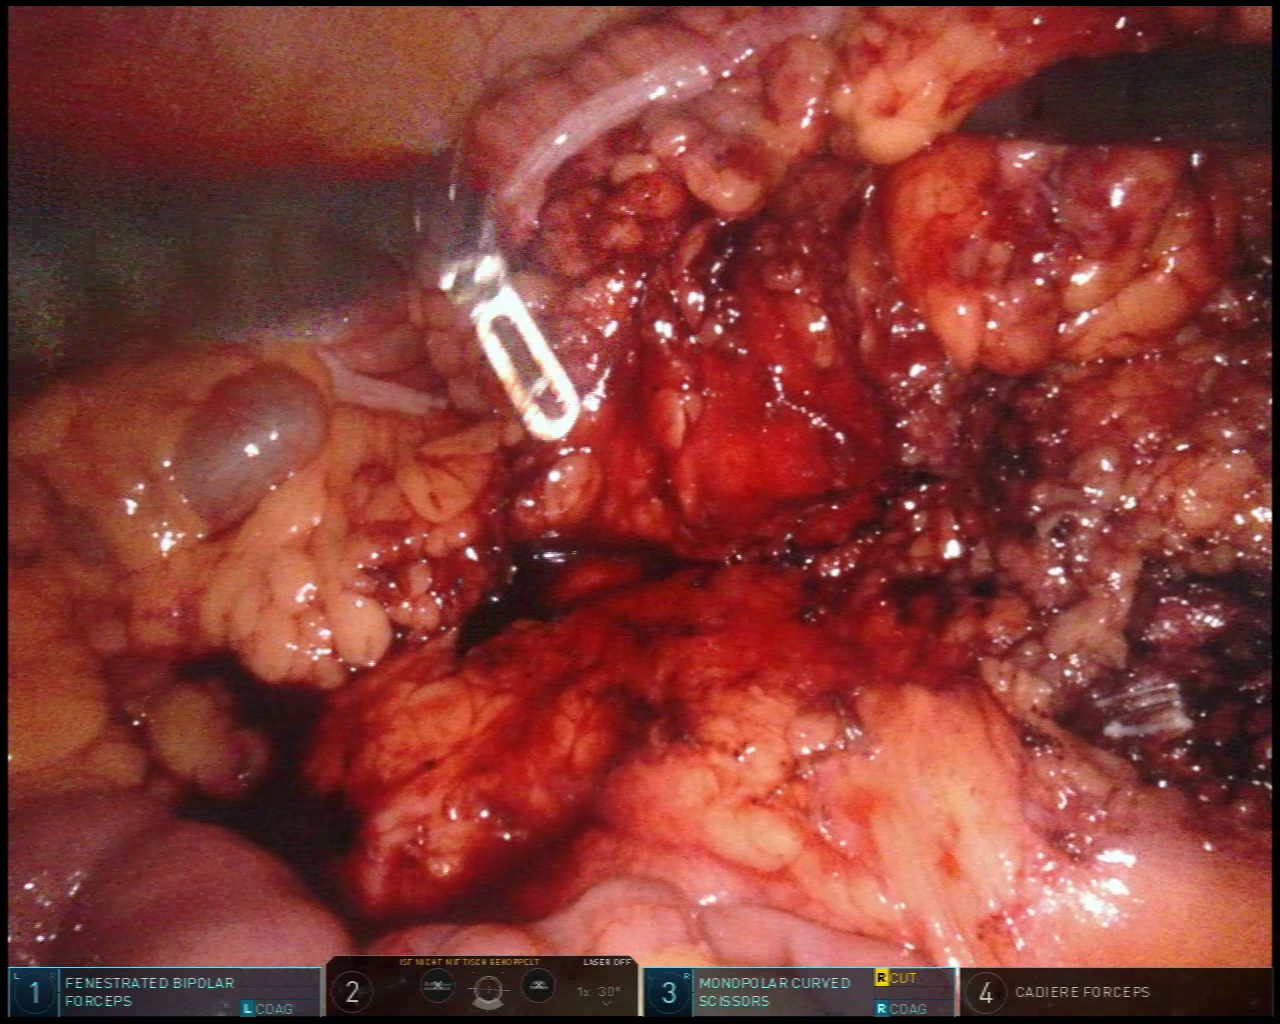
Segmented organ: small_intestine
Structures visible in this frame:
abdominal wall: yes
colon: yes
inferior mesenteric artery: no
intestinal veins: no
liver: no
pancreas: no
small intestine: yes
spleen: no
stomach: no
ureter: no
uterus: no
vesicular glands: no